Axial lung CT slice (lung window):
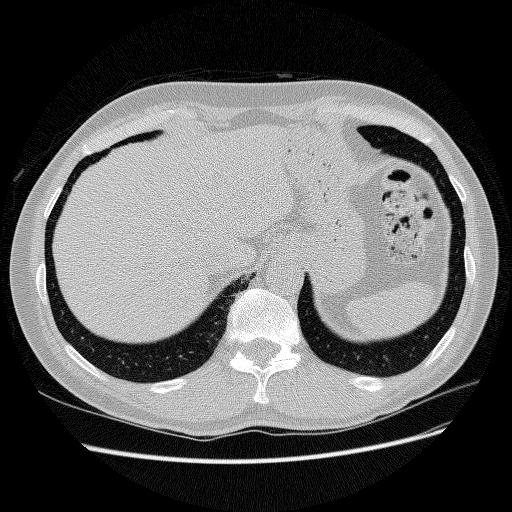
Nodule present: no